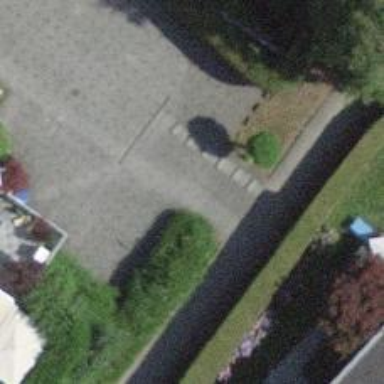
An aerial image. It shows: Footway surfaced with paving stones.